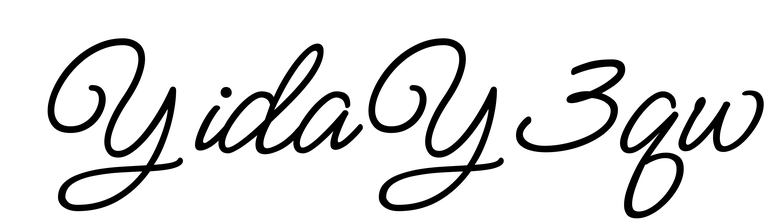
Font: MeowScript-Regular